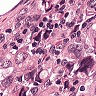
Metastatic tissue present: yes